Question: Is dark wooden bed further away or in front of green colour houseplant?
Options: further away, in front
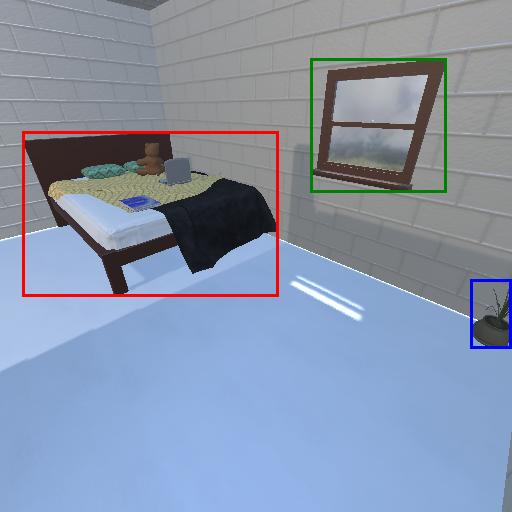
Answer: further away